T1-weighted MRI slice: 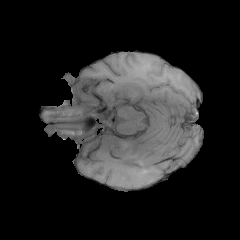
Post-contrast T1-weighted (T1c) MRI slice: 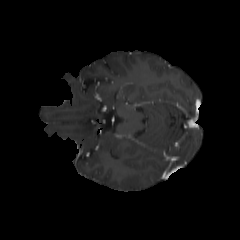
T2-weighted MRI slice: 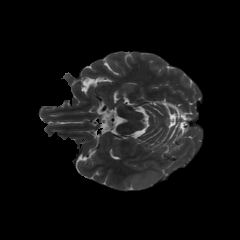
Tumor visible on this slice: yes